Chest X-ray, PA view. Patient: 19 years old, sex F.
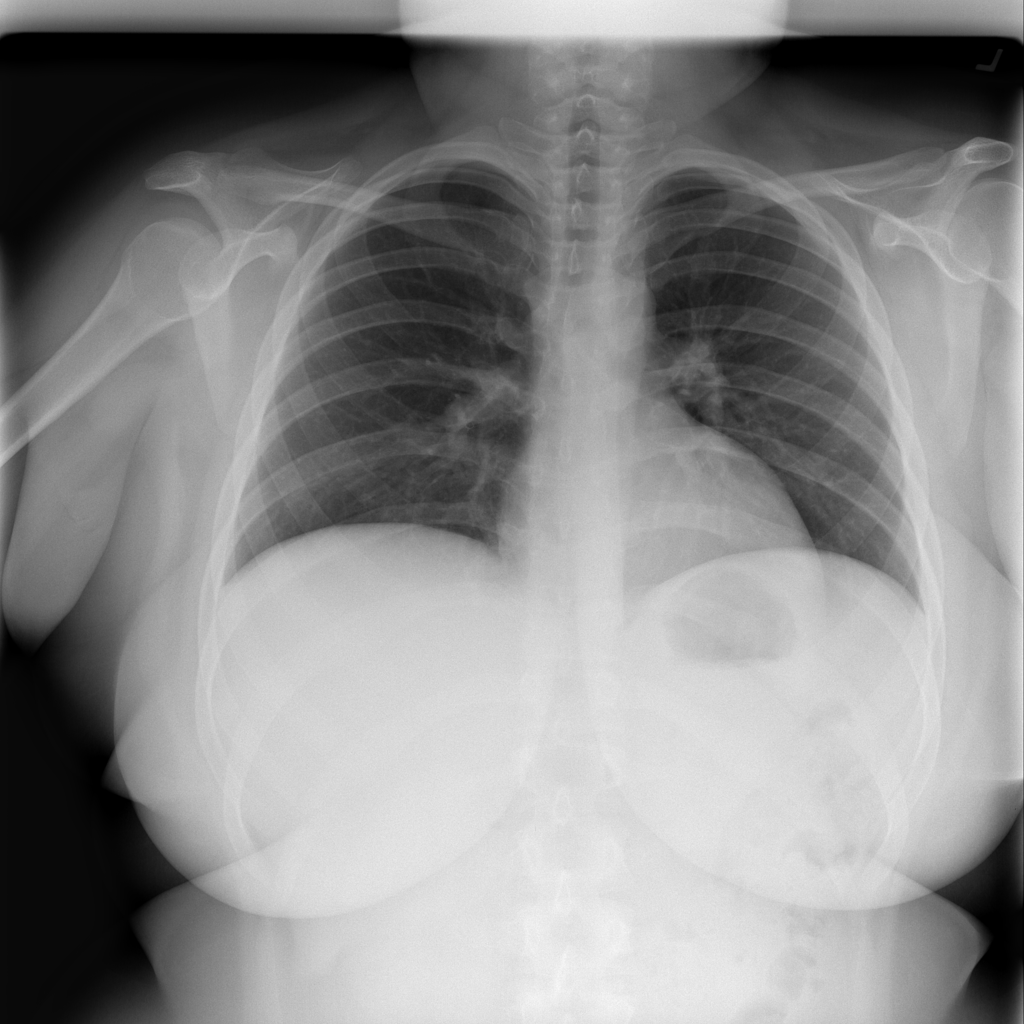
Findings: No Finding